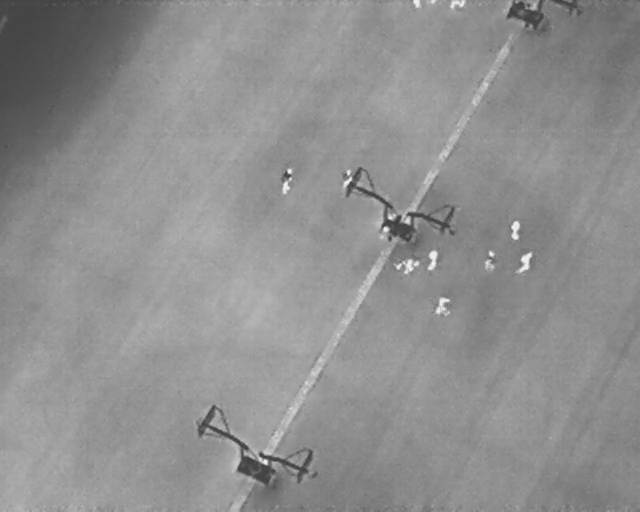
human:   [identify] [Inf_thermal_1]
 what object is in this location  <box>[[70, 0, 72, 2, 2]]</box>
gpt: <ref>1 medium person at the top right</ref>